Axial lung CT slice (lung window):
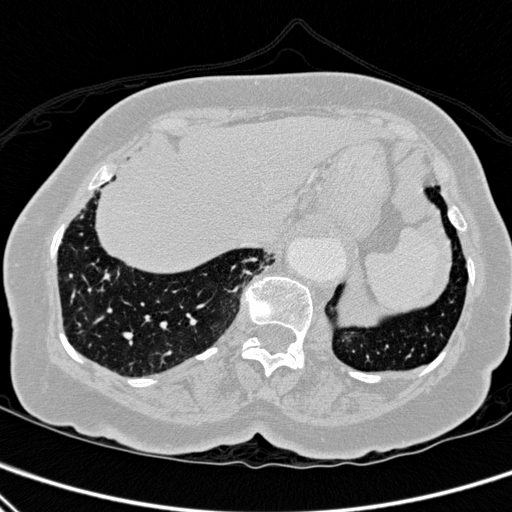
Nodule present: no